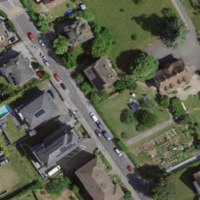
EUNIS habitat code: 55
Species observed at this site:
Lapsana communis